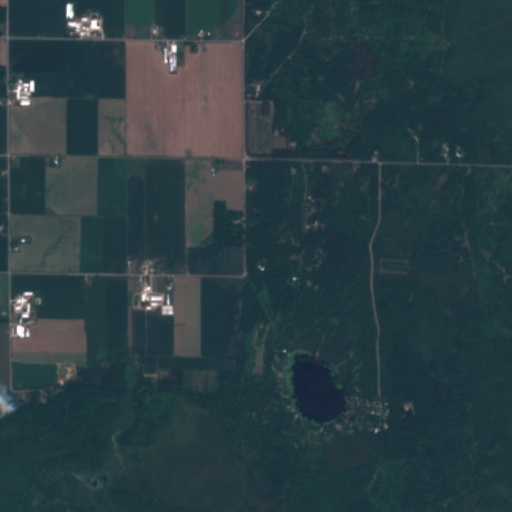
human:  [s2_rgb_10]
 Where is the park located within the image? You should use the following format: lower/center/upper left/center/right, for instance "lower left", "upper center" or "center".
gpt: The park is located in the upper left of the image.
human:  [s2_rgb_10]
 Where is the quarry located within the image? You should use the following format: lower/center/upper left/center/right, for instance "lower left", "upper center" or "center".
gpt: The quarry is located in the lower right of the image.
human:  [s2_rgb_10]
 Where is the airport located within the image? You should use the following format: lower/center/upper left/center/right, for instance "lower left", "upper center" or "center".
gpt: There is no airport in the image.